Question: Let's say I have a movie database with genres and I would like to show all movies excluding some specific genres. I have associations all set up and working just fine.
So to do this, i came across the gem named <URL> and wrote this piece of code
'''
movies = Movie.joins(:movie_genres).approved
# This is just an array of id's
included_genres = params[:genres][:included_genres]
excluded_genres = params[:genres][:excluded_genres]
if included_genres
# This works just fine
movies = movies.where(movie_genres: {genre_id: included_genres})
# This works too but IMO MySQL IN operator is faster.
#movies = movies.where{movie_genres.genre_id.eq_any included_genres}
end
if excluded_genres
# Here is where the problems occurs, it generates perfectly nice SQL
# but for some reason it doesn't work as expected.
movies = movies.where{movie_genres.genre_id.not_eq_any excluded_genres}
# If we do it this way, it will only not match those movies
# that have all the selected genres at once, i need to match
# all movies that have atleast one of the inputted genres
#movies = movies.where("genre_id NOT IN (?)", excluded_genres)
#movies = movies.where{movie_genres.genre_id.not_eq_all excluded_genres}
end
movies = movies.group(:id)
'''
So yeah, thanks to Squeel we get this SQL:
'''
SELECT 'movies'.* FROM 'movies'
INNER JOIN 'movie_genres' ON 'movie_genres'.'movie_id' = 'movies'.'id'
WHERE (('movie_genres'.'genre_id' != 10 OR 'movie_genres'.'genre_id' != 12))
GROUP BY 'movies'.'id';
'''
That's without included genres as they work as expected.
So in result, the where condition looks like it doesn't even apply as i see no difference with or without it.
See screenshot:

Does anyone have any ideas why it doesn't works and where should i start digging?
All help is much appreciated.
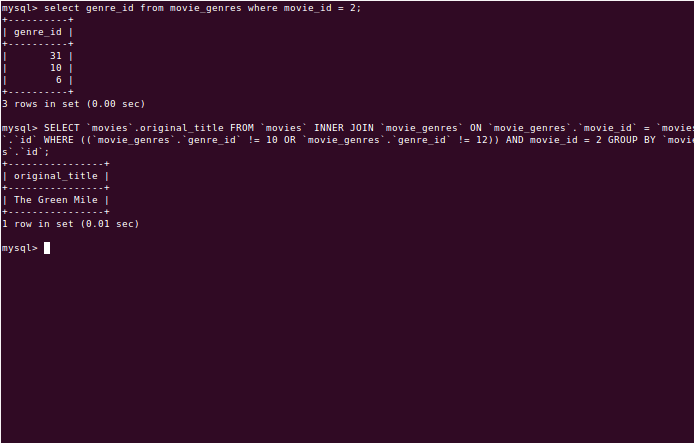
Answer: Solved this problem by using named scope
'''
scope :excluding_genres,
lambda { |genres| {
:conditions =>
['movies.id NOT IN
(SELECT movies.id FROM movies
LEFT JOIN movie_genres ON movies.id = movie_genres.movie_id
WHERE movie_genres.genre_id IN (?))', genres]
}}
'''